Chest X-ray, PA view. Patient: 34 years old, sex F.
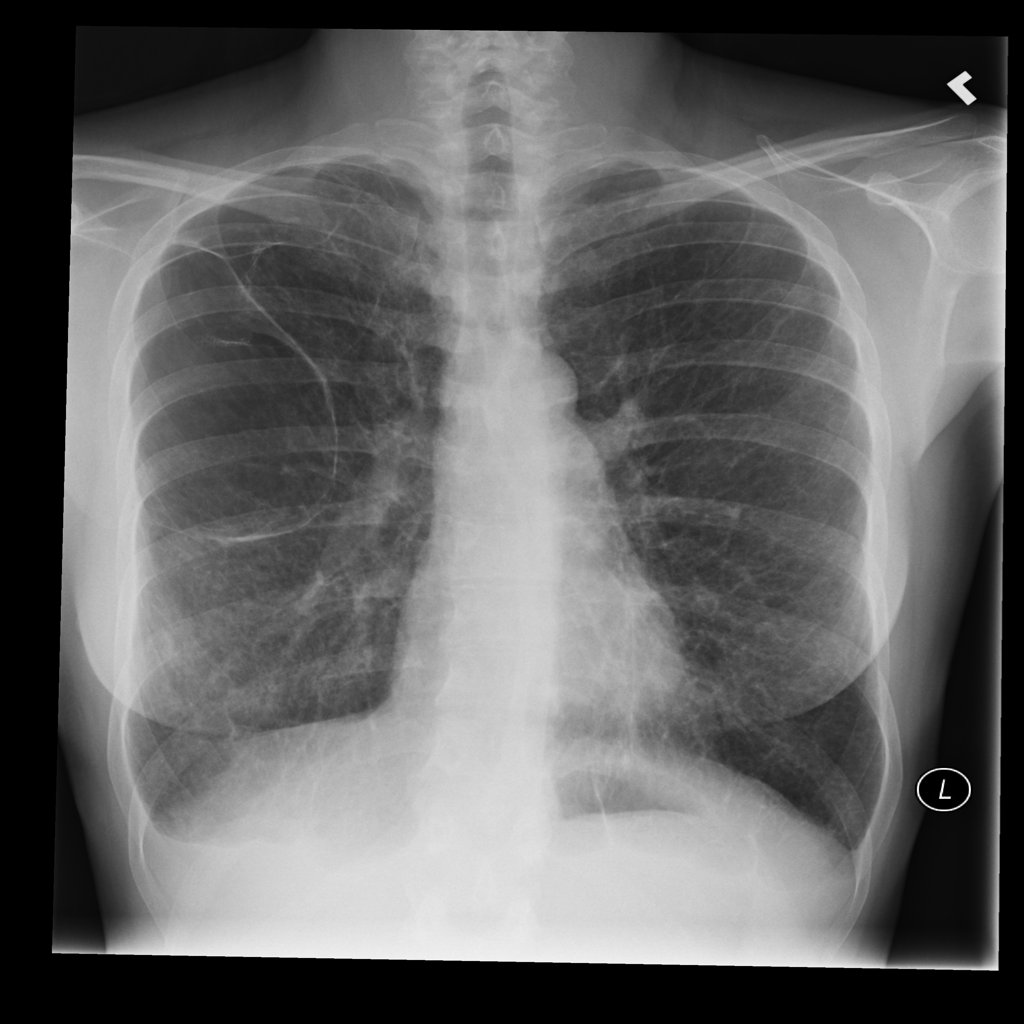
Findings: No Finding